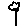
Label: flower